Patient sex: M
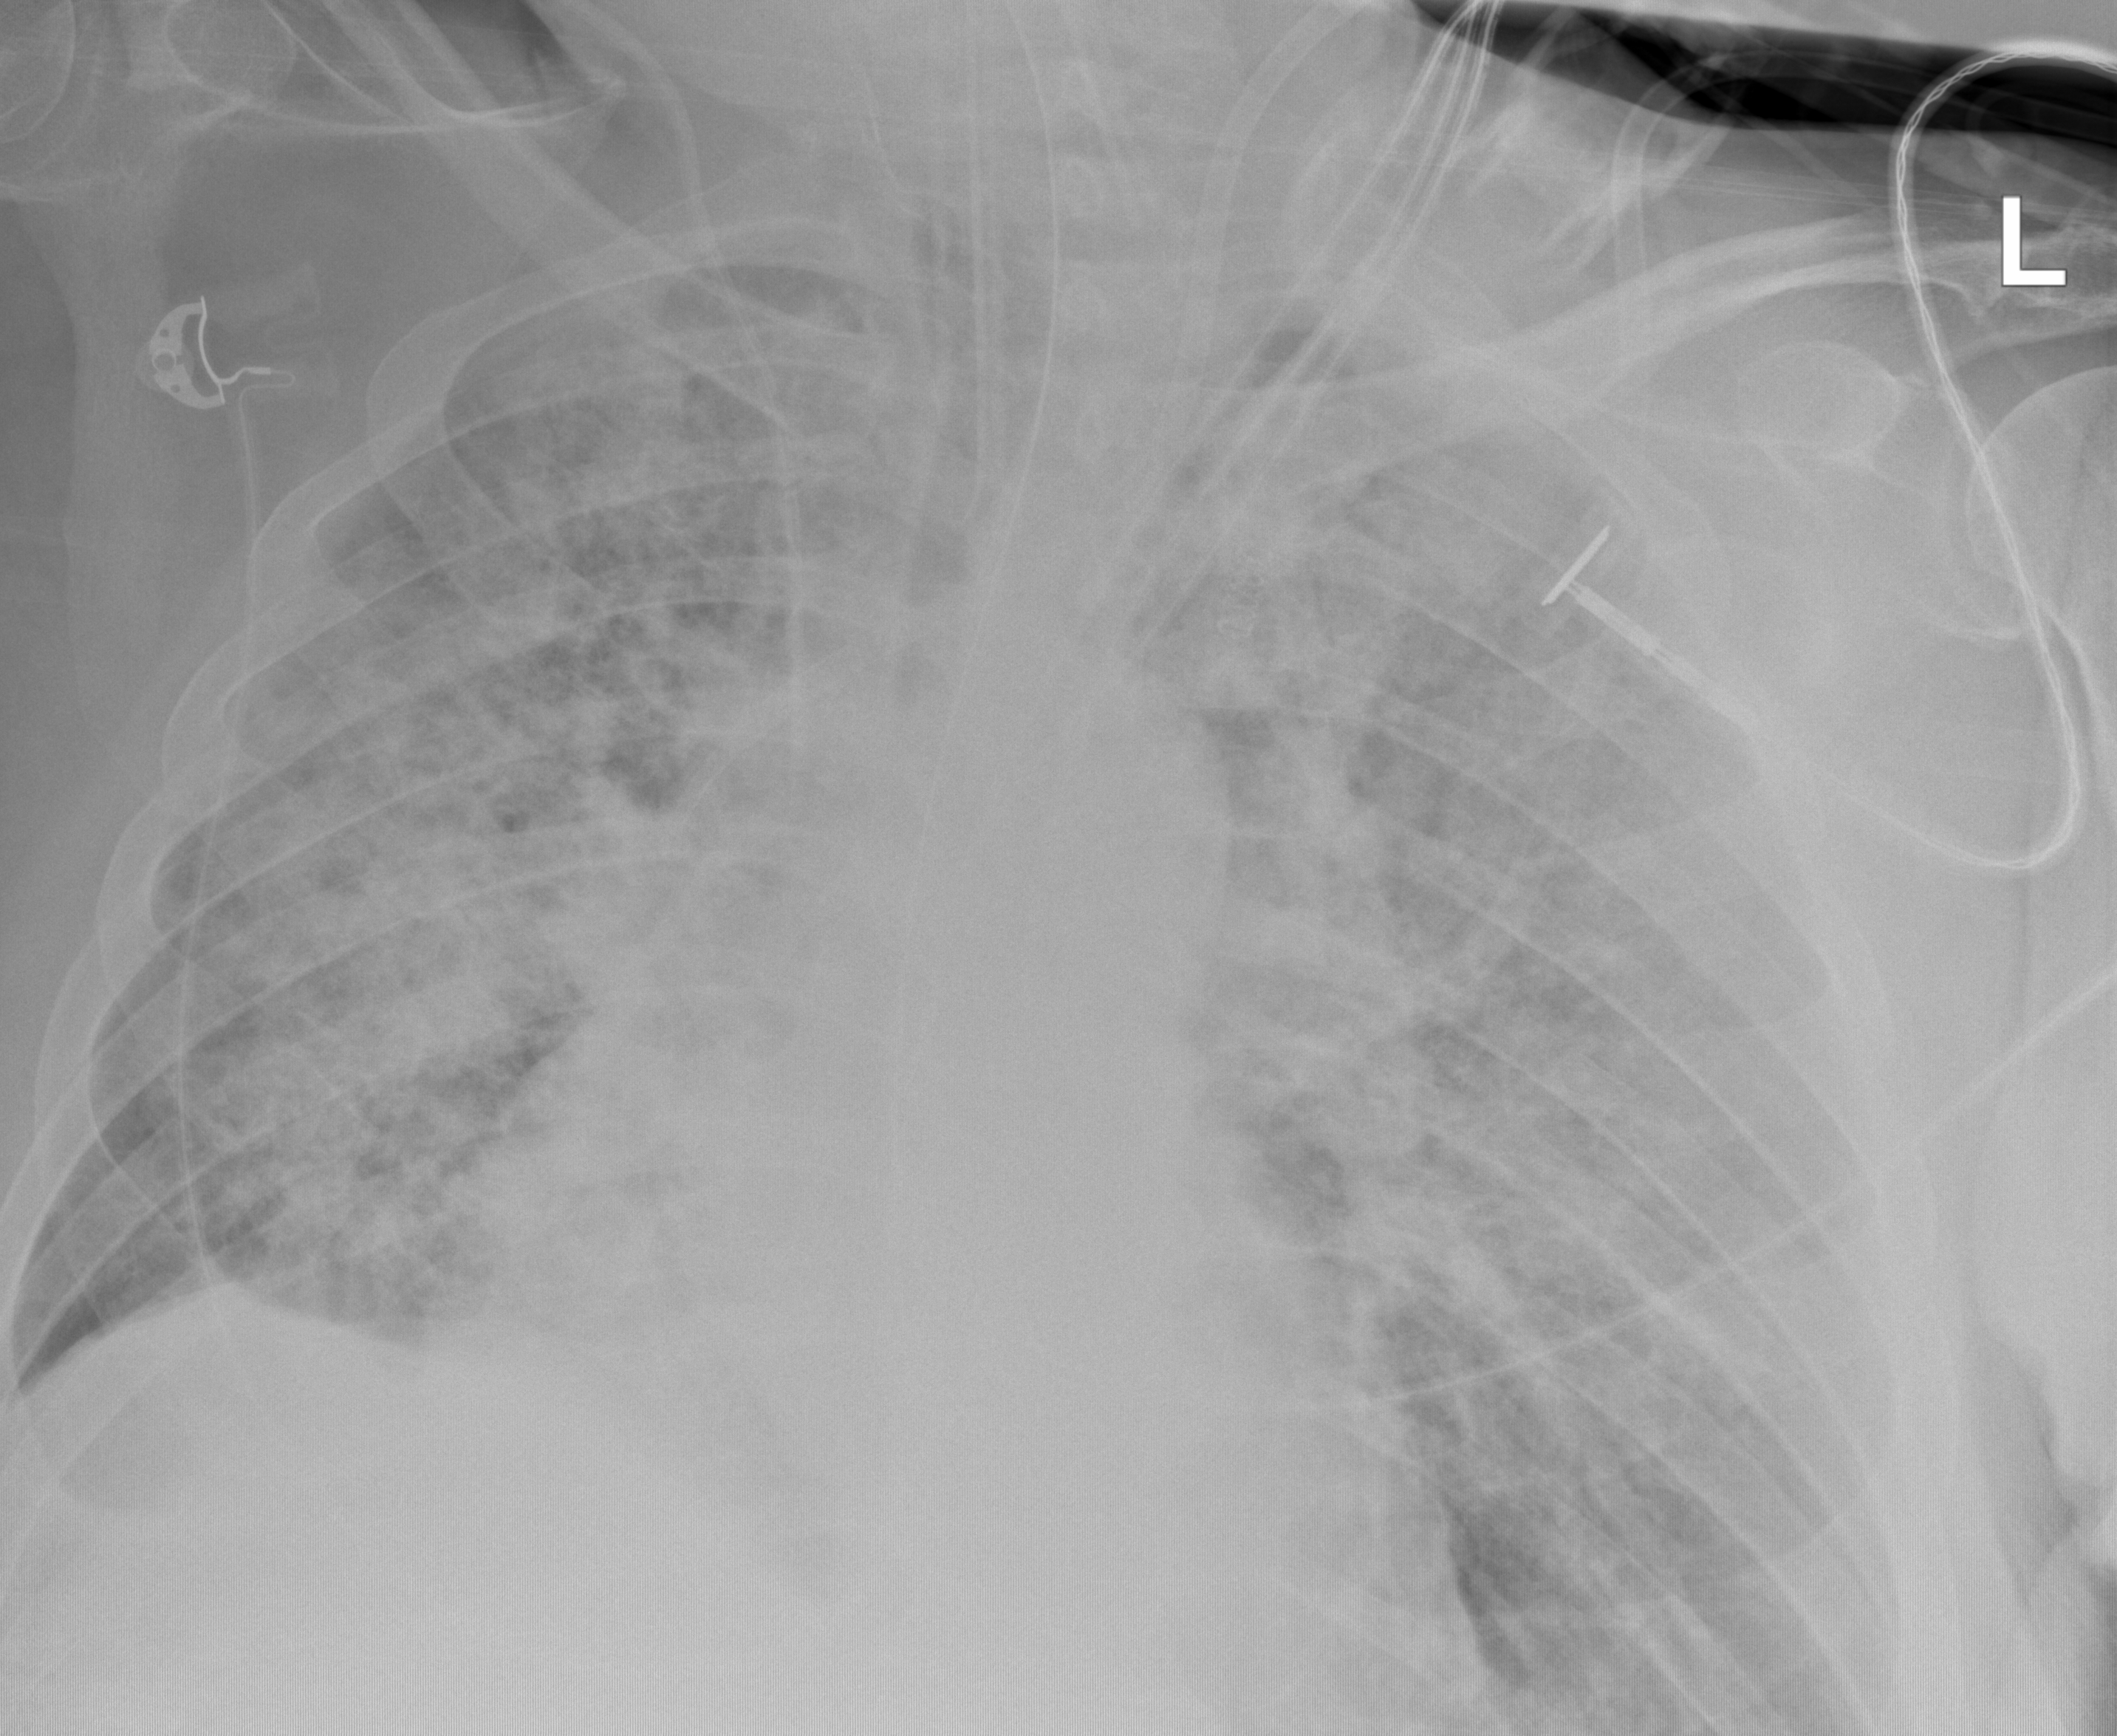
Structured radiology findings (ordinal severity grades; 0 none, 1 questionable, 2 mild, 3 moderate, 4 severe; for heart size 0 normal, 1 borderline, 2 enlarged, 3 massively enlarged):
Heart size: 2
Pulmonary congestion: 0
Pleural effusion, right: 0
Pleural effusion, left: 0
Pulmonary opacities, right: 4
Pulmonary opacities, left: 4
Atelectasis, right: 4
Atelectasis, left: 3